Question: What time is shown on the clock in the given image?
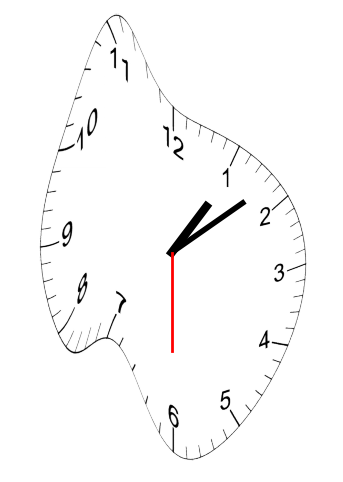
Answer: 01:08:30